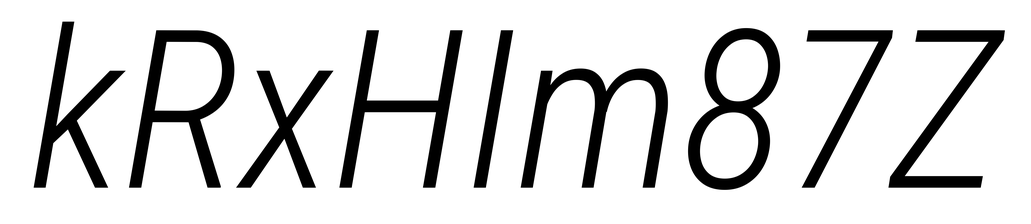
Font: Roboto-Italic_Condensed_Light_Italic